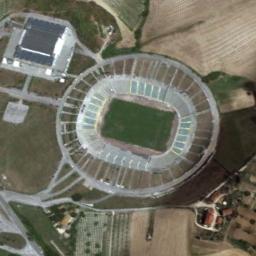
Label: stadium